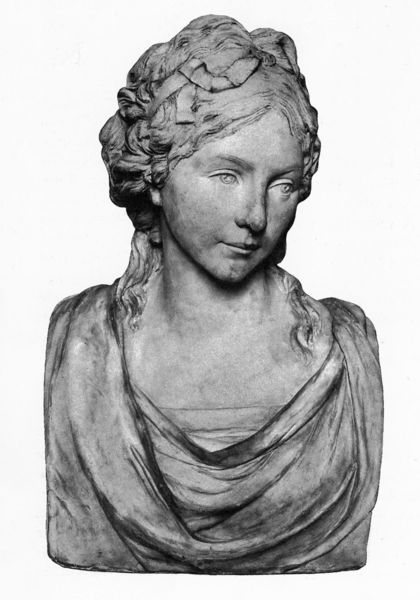
Titel: Prinzessin Friederike von Preußen
Künstler: Johann Gottfried Schadow
Institution: Berlin, Staatliche Museen, Nationalgalerie
Schlagwörter: kopf, mädchen, ausschnitt, brust, frau, frisur, grau, kleid, marmor, mund, nase, ohr, stirn, weiss, alt, jung, augen, band, barock, gesicht, stein, hals, porträt, gewand, haare, hübsch, kinn, lippen, locken, prinzessin, schultern, skulptur, haarband, büste, hochgesteckt, bildhauerei, hochsteckfrisur, wange, schultertuch, bildhauer, lieblich, schmutzig, schadow, altr